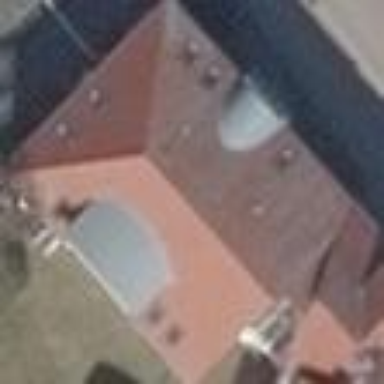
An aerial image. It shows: Hipped-roof building with apartments.